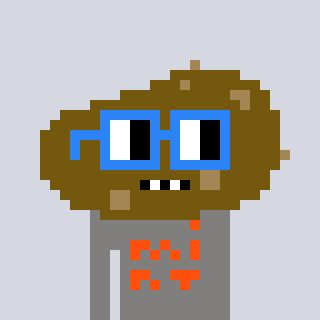
a pixel art character with square blue glasses, a potato-shaped head and a bluegrey-colored body on a cool background